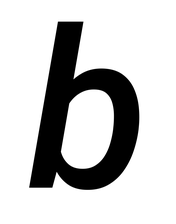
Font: Roboto-Italic_Medium_Italic